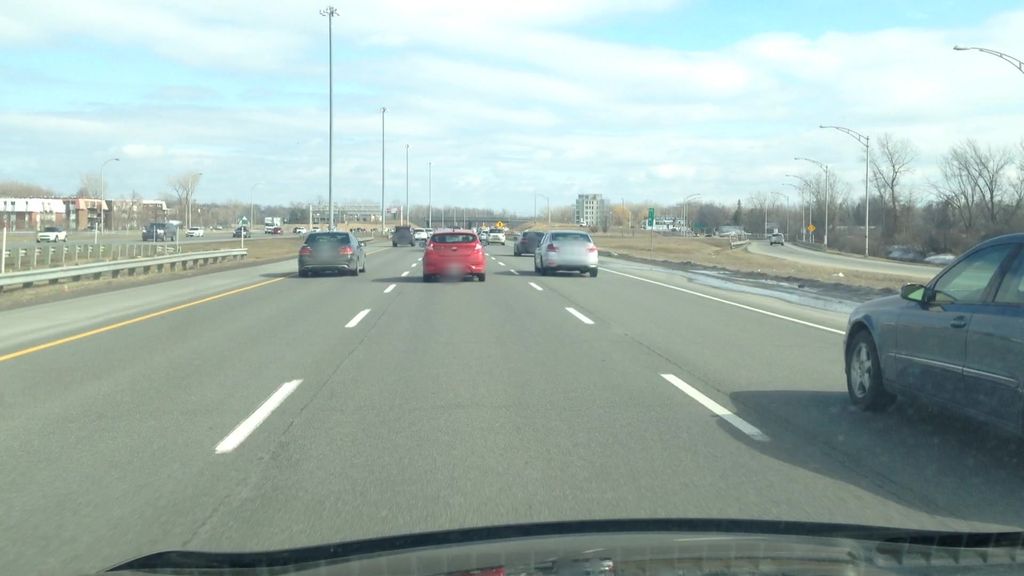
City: montreal